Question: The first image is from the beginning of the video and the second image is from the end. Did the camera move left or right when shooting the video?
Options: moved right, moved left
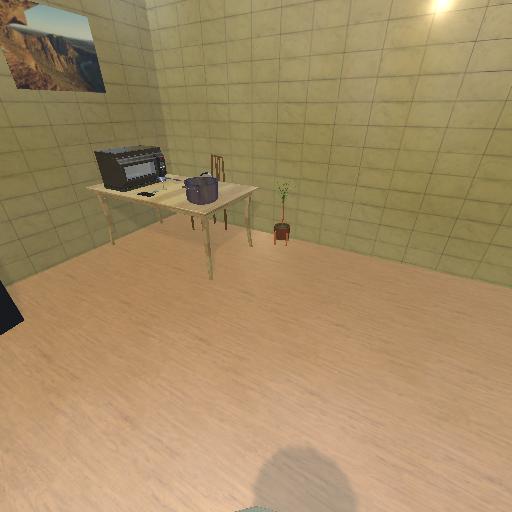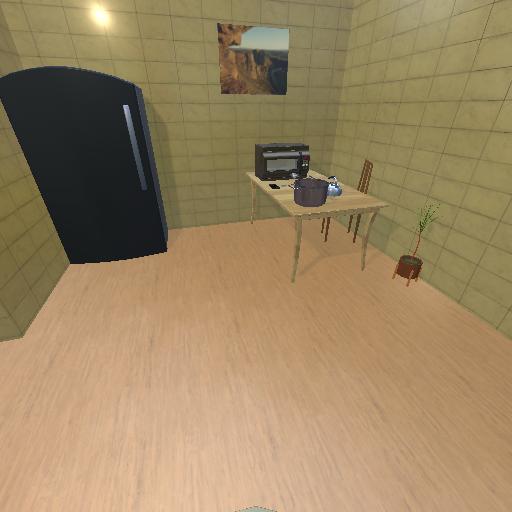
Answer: moved right